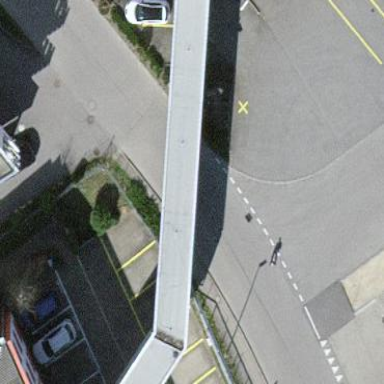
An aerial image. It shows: Bridge.